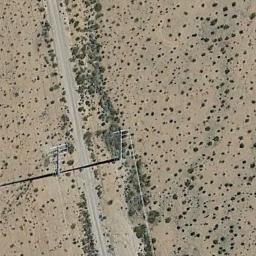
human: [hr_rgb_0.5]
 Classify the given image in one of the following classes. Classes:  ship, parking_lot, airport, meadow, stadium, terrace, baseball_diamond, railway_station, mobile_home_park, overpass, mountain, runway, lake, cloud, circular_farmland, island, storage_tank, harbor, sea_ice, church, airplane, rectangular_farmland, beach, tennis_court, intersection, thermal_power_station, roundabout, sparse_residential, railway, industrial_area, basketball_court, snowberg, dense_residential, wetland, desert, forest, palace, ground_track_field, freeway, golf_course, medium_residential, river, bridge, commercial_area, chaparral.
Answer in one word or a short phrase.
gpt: chaparral